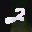
Label: 2